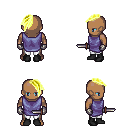
a pixel art fantasy rpg character, male body template, human, dark skin, chain tabard jacket, white pants, gold long mohawk hairstyle, metal gloves, black shoes, dagger, four views (front, back, left, right), 2x2 character sprite sheet, small pixel art, hard edges, no anti-aliasing